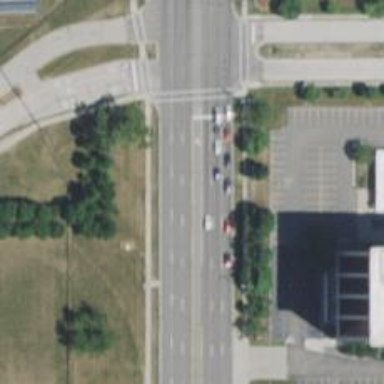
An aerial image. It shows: Primary highway with separate asphalt sidewalk.